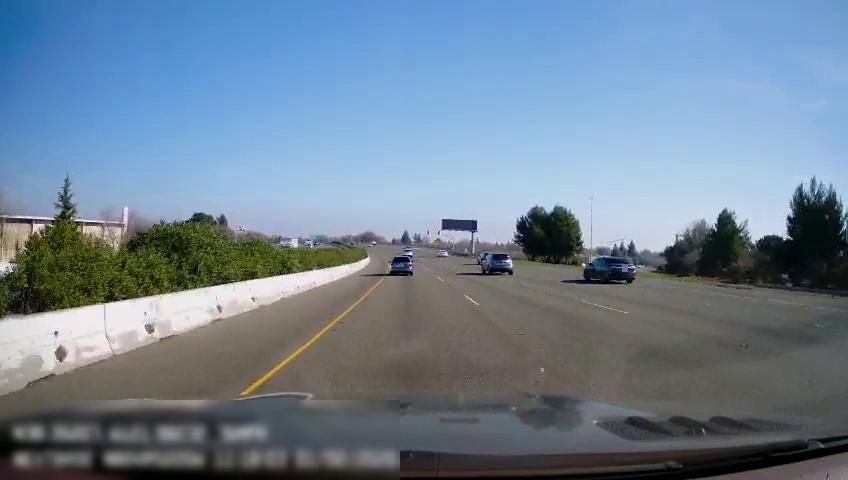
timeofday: Day
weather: Sunny
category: Drivable Space
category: Vehicles | Car
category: Vehicles | Truck
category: Vehicles | SUV
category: Vehicles | Car
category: Vehicles | SUV
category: Vehicles | SUV
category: Lanes | Current Lane
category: Lanes | Current Lane
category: Lanes | Alternate Lane
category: Lanes | Alternate Lane